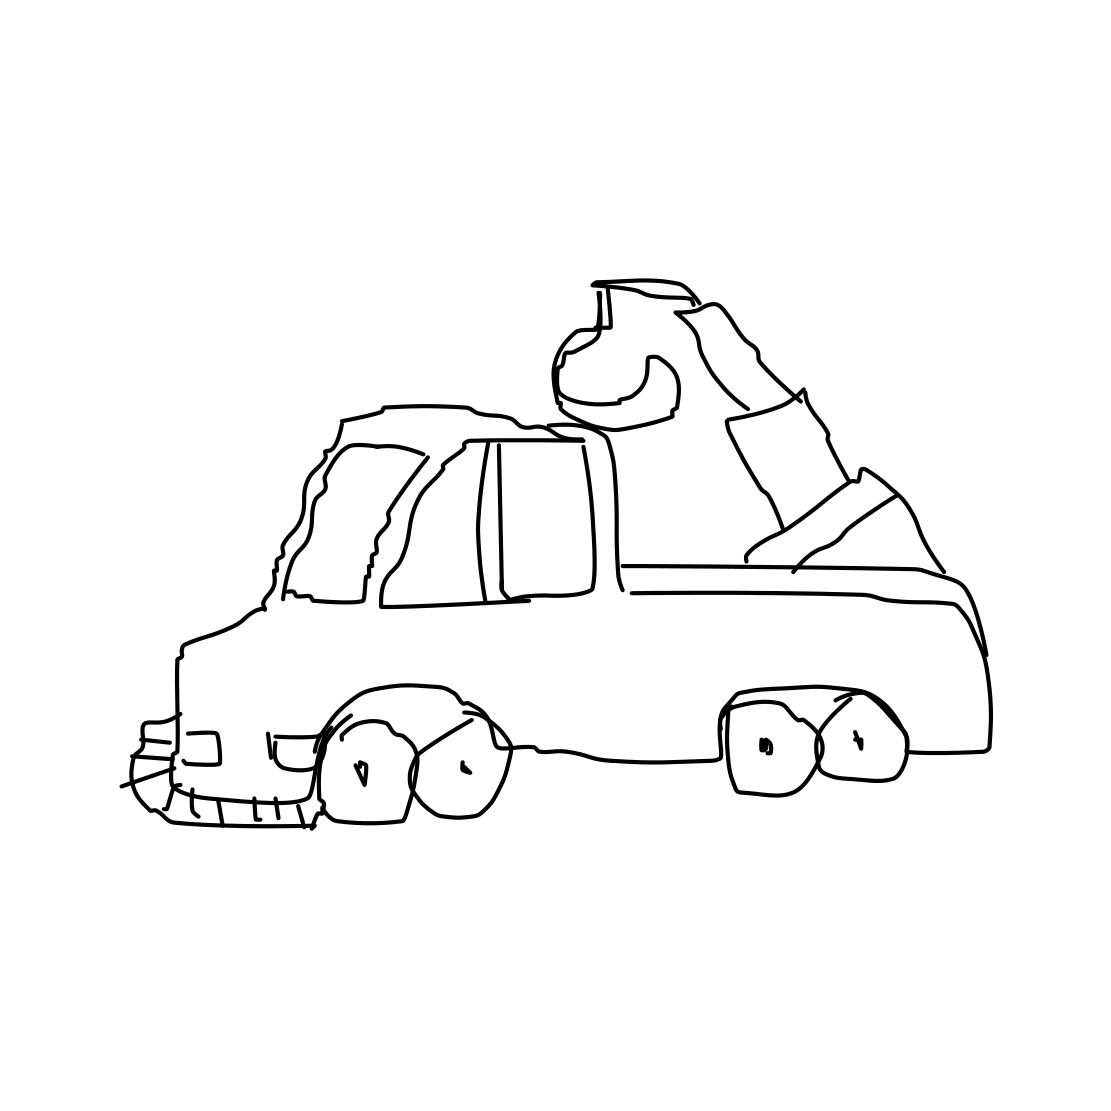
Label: crane (machine)